Question: My class assignment asks me to prompt the user to input four variable, char float int char, in one input line.
Here is the entire code:
'''
#include <stdio.h>
#include <stdlib.h>
#include <limits.h>
#include <math.h>
int main(void){
char h = 'a';
char b, c, d, e;
int m, n, o;
float y, z, x;
short shrt = SHRT_MAX;
double inf = HUGE_VAL;
printf("Program: Data Exercises
");
printf("%c
", h);
printf("%d
", h);
printf("%d
", shrt);
printf("%f
", inf);
printf("Enter char int char float: ");
scanf("%c %d %c %f", &b, &m, &c, &y);
printf("You entered: '%c' %d '%c' %.3f
", b, m, c, y);
'''
This section of code is where I am having the issue.
'''
printf("Enter char float int char: ");
scanf("%c %f %d %c", &d, &z, &n, &e);
printf("You entered: '%c' %f %d '%c'
", d, z, n, e);
'''
This part works if I isolate the above section.
'''
printf("Enter an integer value: ");
scanf("%d", &o);
printf("You entered: %15.15d
", o);
printf("Enter a float value: ");
scanf("%f", &x);
printf("You entered: %15.2f
", x);
return 0;
}
'''
Seeing as I cannot post images due to not having a high enough rep, I will provide a link to a screen-cap of the console when running the program.

I would really appreciate if someone could explain to me why the program is not working correctly. Thanks in advance.
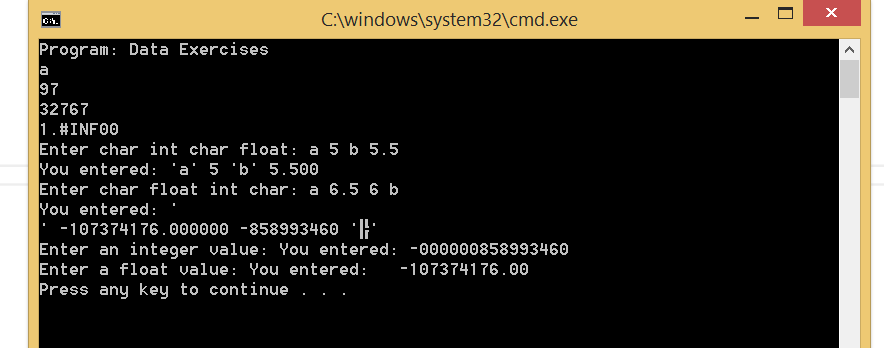
Answer: You have an error in this line:
'''
scanf("%c %d %c %f", &b, &m, &c, &y);
'''
You need to add one space before '%c'.
Try this line
'''
scanf(" %c %d %c %f", &b, &m, &c, &y); // add one space %c
scanf(" %c %f %d %c", &d, &z, &n, &e);
'''
This is because after you input the number and press ENTER, the new line stays in the buffer and will be processed by the next 'scanf'.